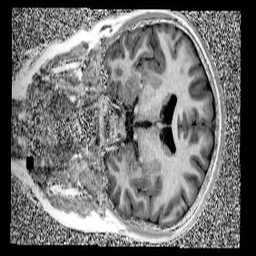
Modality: UNIT1
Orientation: coronal
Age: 11
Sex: male
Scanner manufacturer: siemens
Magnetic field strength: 3 T
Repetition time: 4 s
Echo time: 0.00299 s